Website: bh-photo
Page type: store-pickup
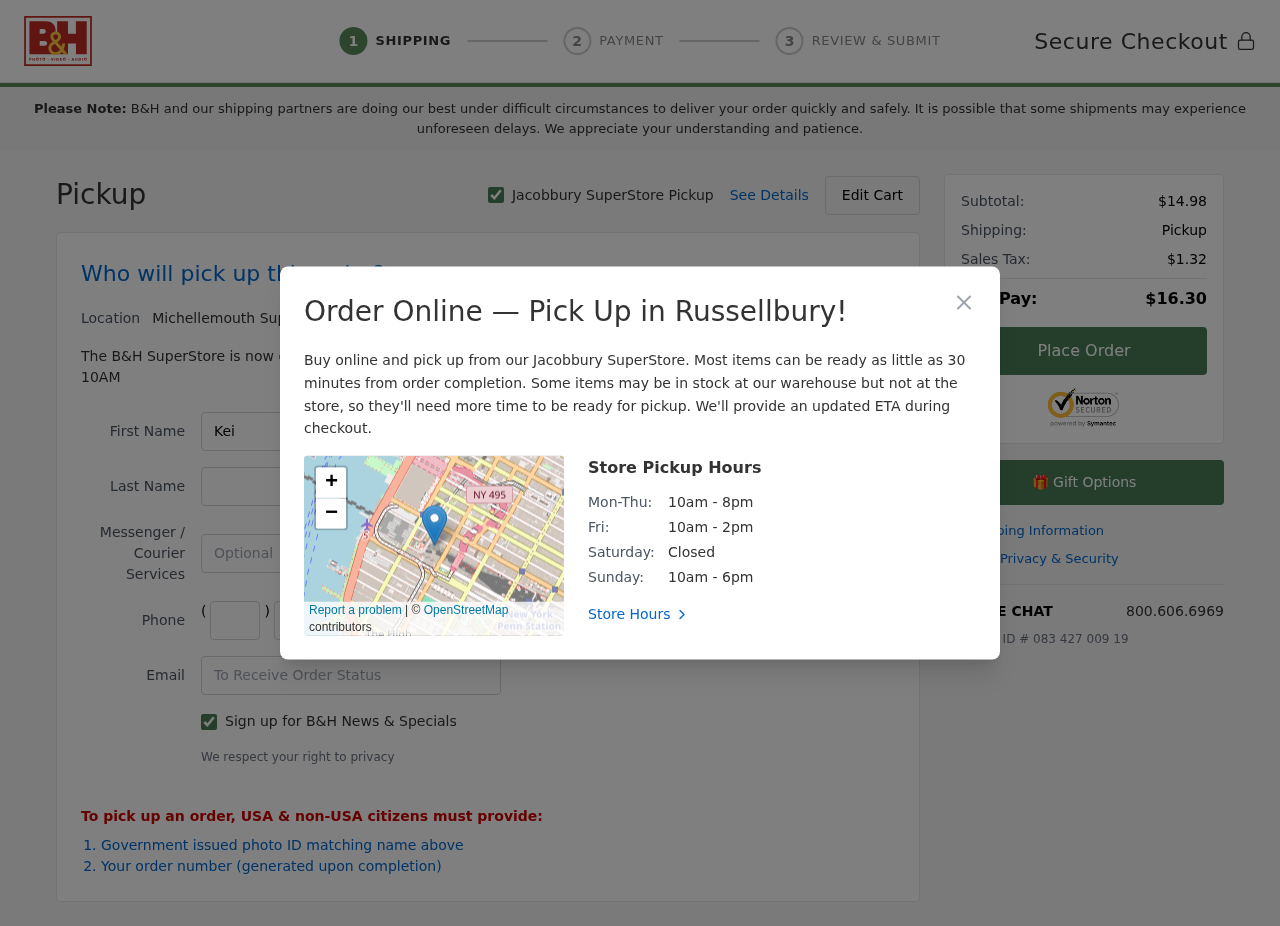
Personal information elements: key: PII_CITY
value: Jacobbury
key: PII_CITY2
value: Michellemouth
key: PII_CITY3
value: Russellbury
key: PII_EMAIL
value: keithhayden@gmail.com
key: PII_FIRSTNAME
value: Keith
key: PII_LASTNAME
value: Hayden
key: PII_PHONE_AREA
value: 448
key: PII_PHONE_PREFIX
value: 446
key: PII_PHONE_SUFFIX
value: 1599
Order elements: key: ORDER_SUBTOTAL
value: $14.98
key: ORDER_TAX
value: $1.32
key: ORDER_TOTAL
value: $16.30
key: ORDER_ID
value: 083 427 009 19